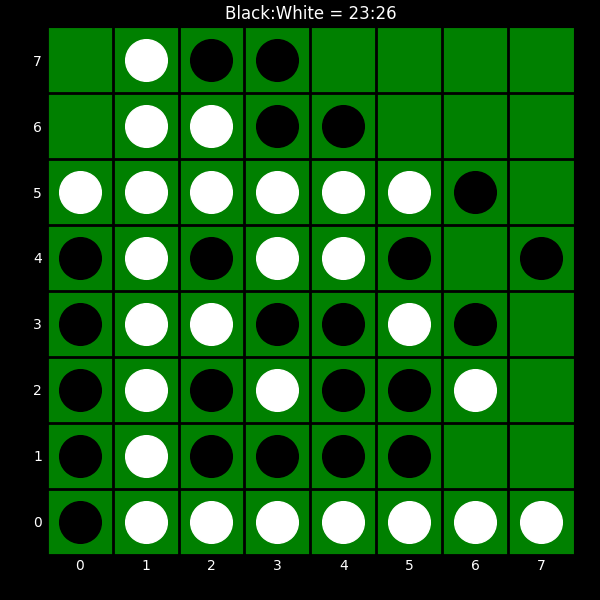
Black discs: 23
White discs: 26